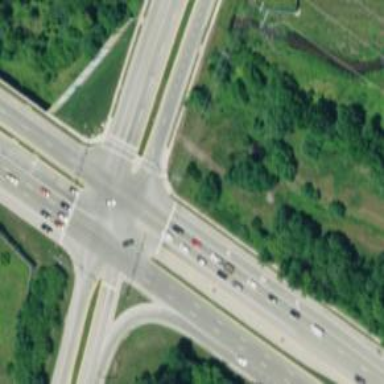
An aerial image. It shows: Uncontrolled road crossing.